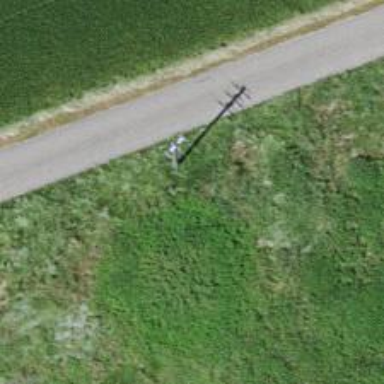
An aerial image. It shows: Power pole.